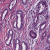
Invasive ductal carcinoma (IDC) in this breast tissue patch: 1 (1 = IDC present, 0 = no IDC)